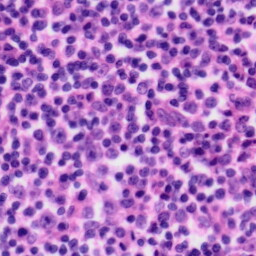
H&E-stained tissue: Tonsil